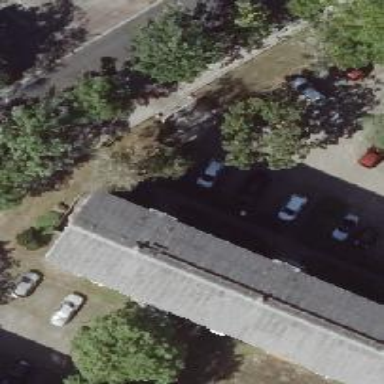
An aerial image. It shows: Gabled roof on building that houses apartments.